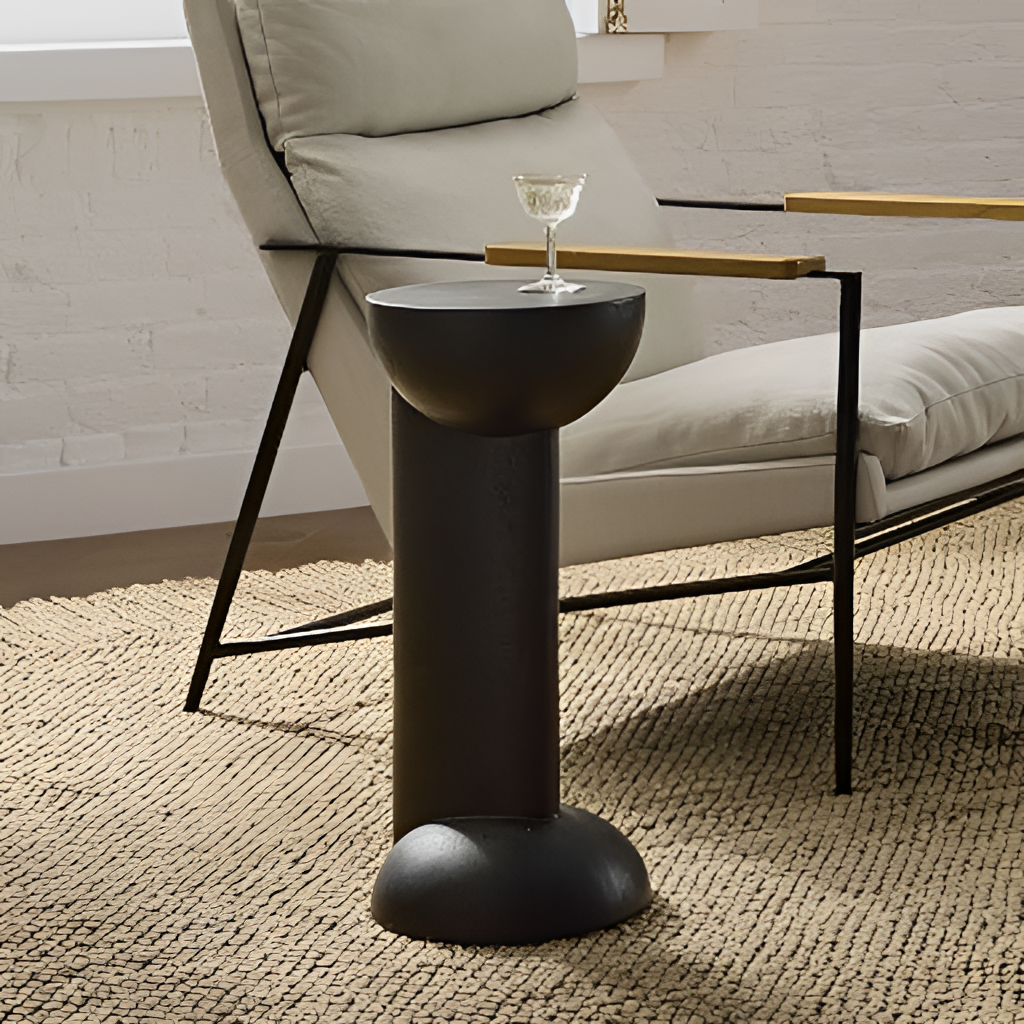
living room, metal side table, brick wallpaper, with solid pattern, brown wool flooring, with twisted weave pattern, contemporary